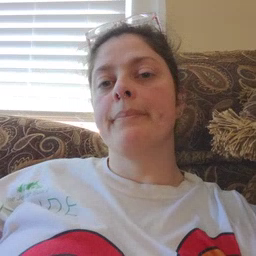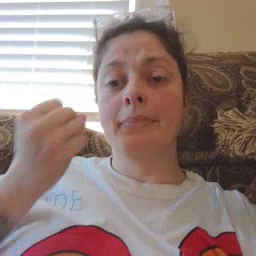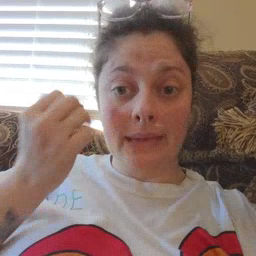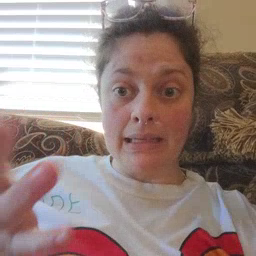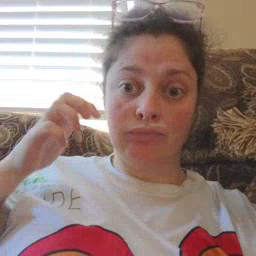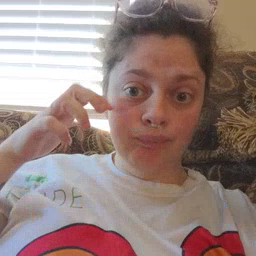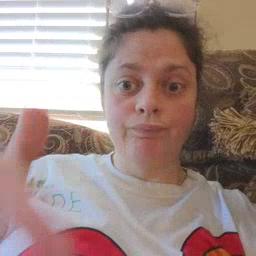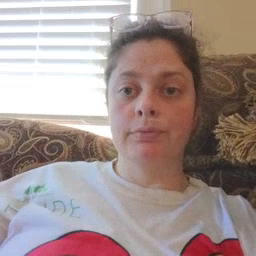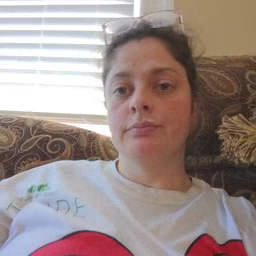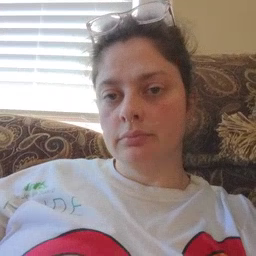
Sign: many